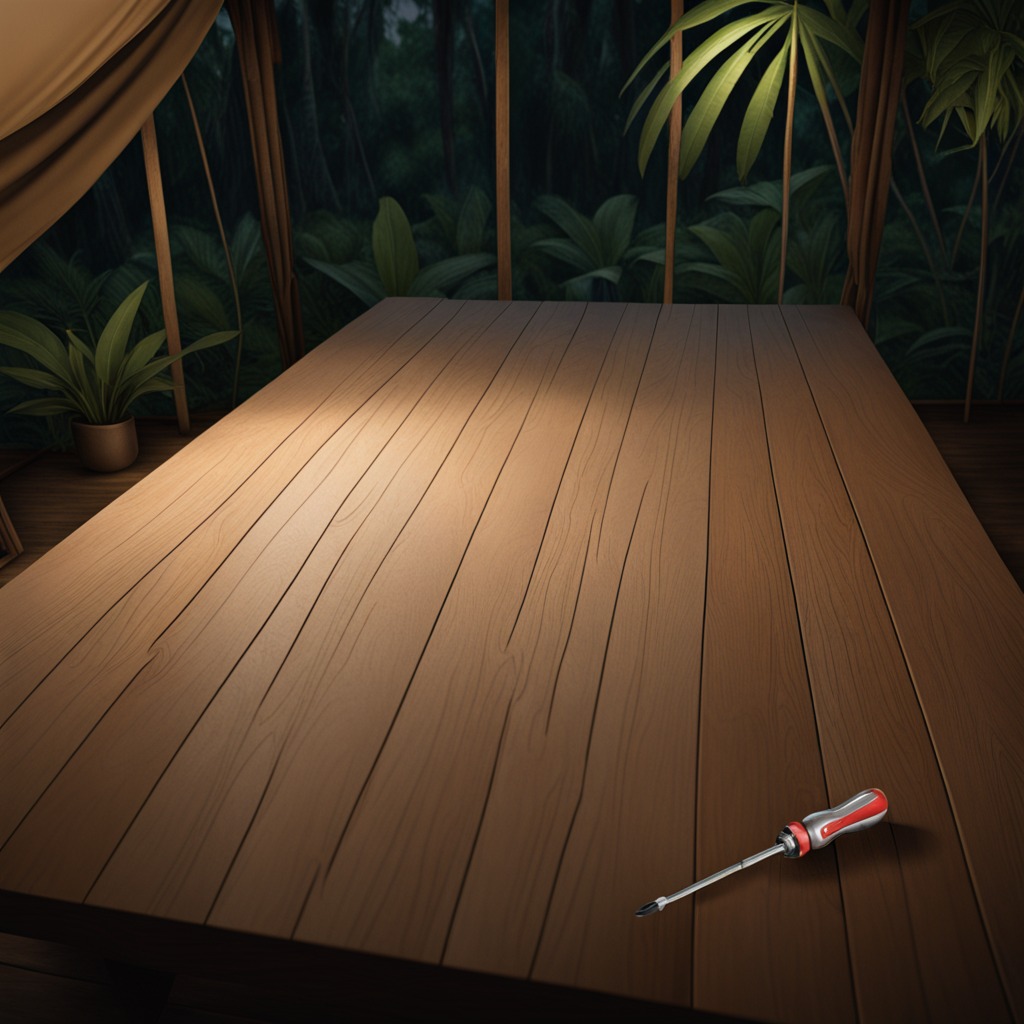
A screwdriver lies on a wooden table inside a jungle field workshop tent at night.